Question: I am writing an VSIX extension for Visual Studio 2019 and I want to display some "information text" to the user. I really like the way that auto-format displays them.

Now, how would I create such an window. I would hope that it is just a matter of something like 'Message.DisplayInfo()' or whatever. Anyhow I would rather think that you'd need to create a new Window, if this is the case, how would I get it's Guid?
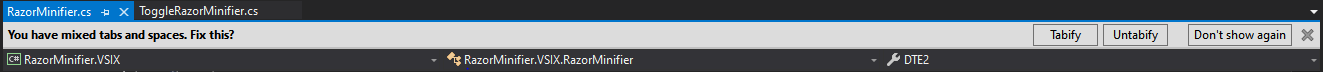
Answer: See <URL> documentation when it is appropriate to use and how to implement. This document also lists other options.